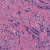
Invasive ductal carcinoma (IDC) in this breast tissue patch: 1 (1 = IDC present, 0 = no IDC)